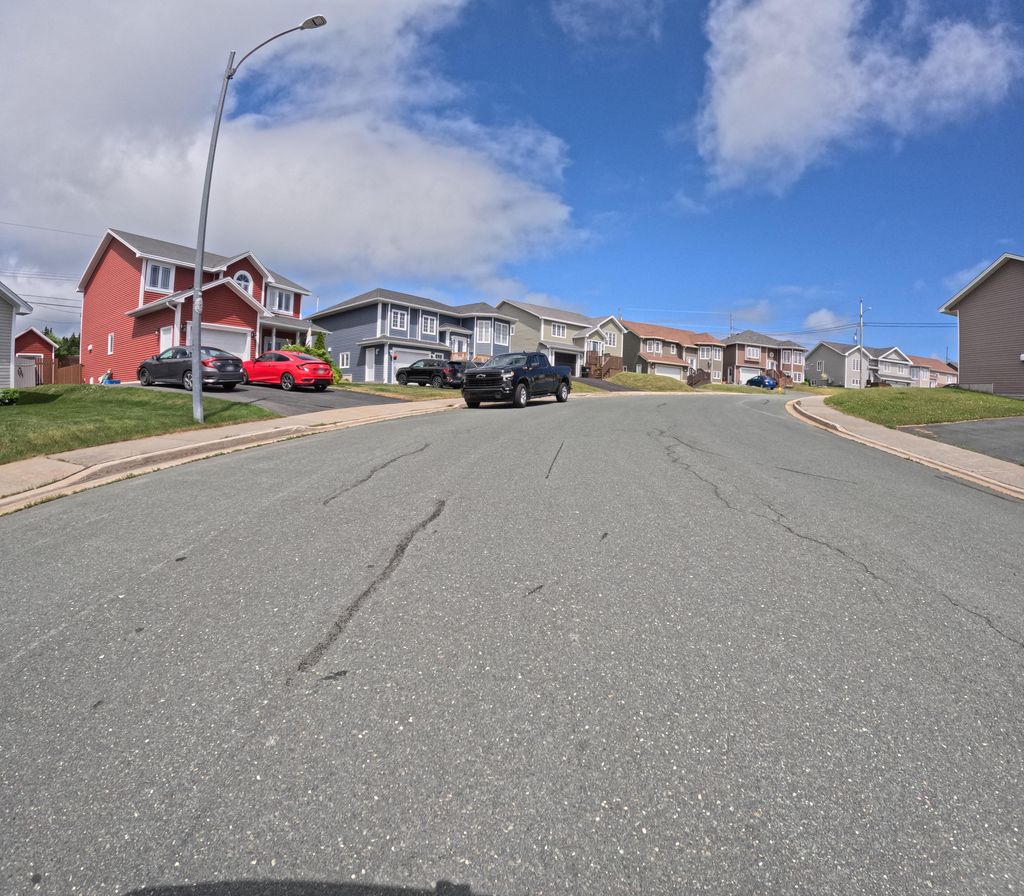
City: st_johns